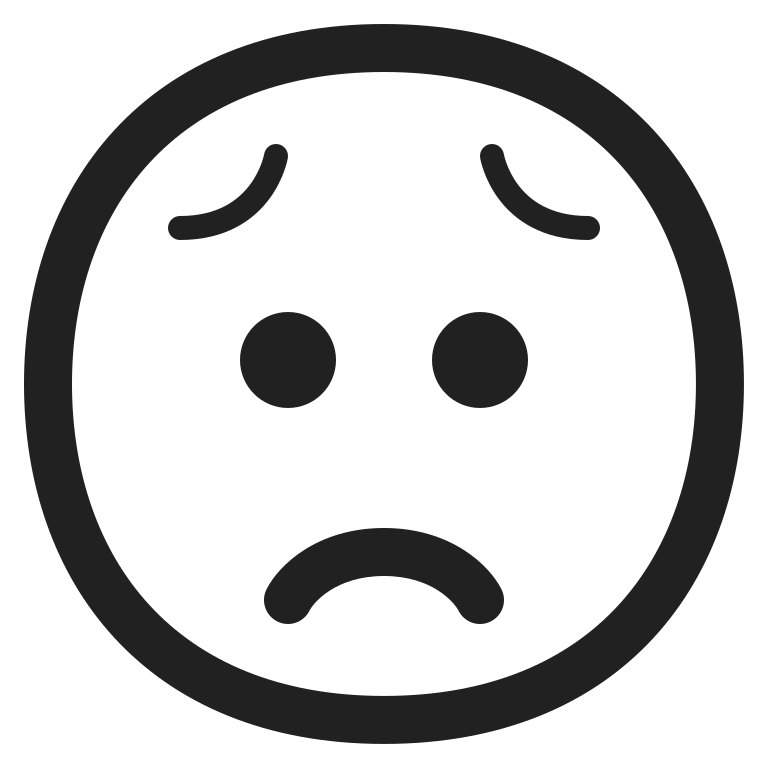
worried face high contrast